RGB frame:
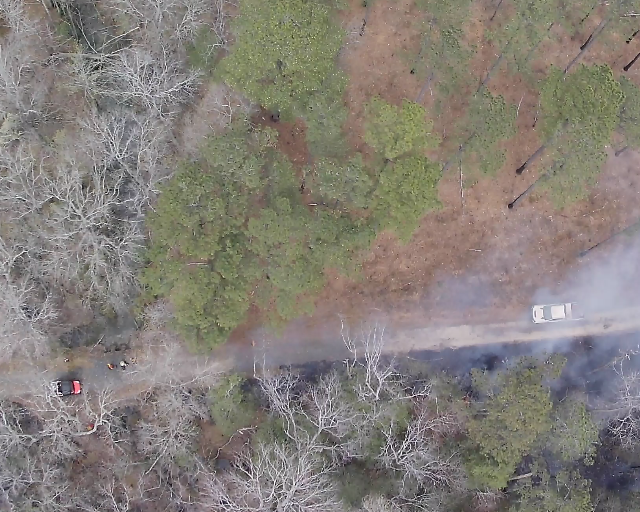
Thermal frame:
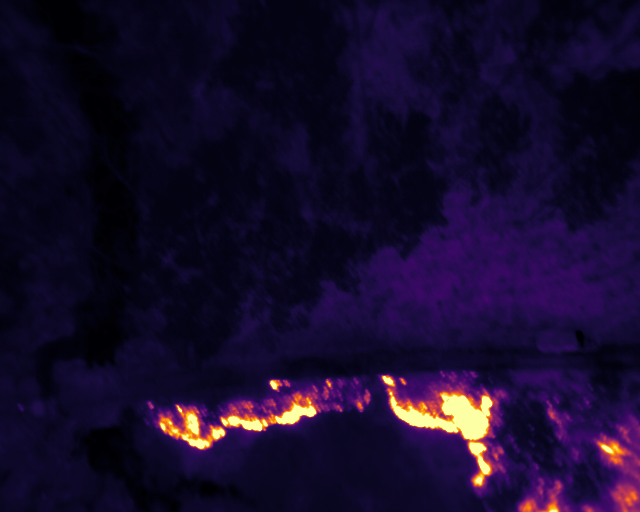
Captured: 2026-02-26 03:07:51
Pixels at or above 80 °C: 7235 (fraction of frame: 0.02208)